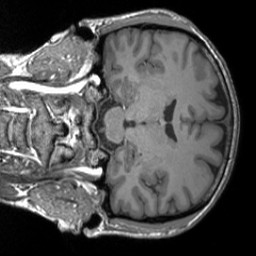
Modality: T1w
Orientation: coronal
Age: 46
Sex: male
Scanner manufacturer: siemens
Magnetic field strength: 3 T
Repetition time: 1.9 s
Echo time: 0.00249 s